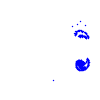
Particle: electron